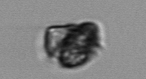
Label: Kryptoperidinium_triquetrum